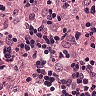
Metastatic tissue present: no